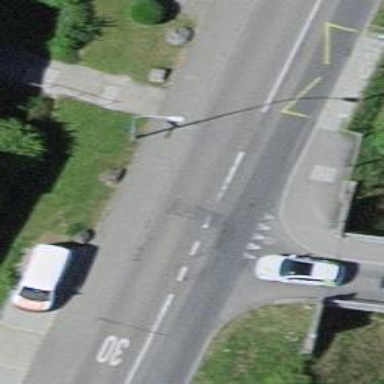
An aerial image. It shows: Asphalt road in residential area with opposite cycleway.